Question: I am trying to change my EditText cursor knob but failing to see it on a device, attached is my XML for this layout
'''
<EditText
android:id="@+id/new_text_edit_text"
android:layout_width="match_parent"
android:layout_height="wrap_content"
android:layout_centerVertical="true"
android:imeOptions="flagNoExtractUi"
android:layout_marginLeft="16dp"
android:layout_toLeftOf="@+id/new_text_button_send"
android:background="@android:color/white"
android:hint="@string/write_a_message"
android:textSize="@dimen/text_size_large"
android:gravity="center_vertical"
android:fontFamily="sans-serif-light"
android:inputType="text|textMultiLine|textCapSentences|textShortMessage"
android:textCursorDrawable="@drawable/cursor_glide_blue"
android:lines="3"
android:singleLine="false"/>
'''
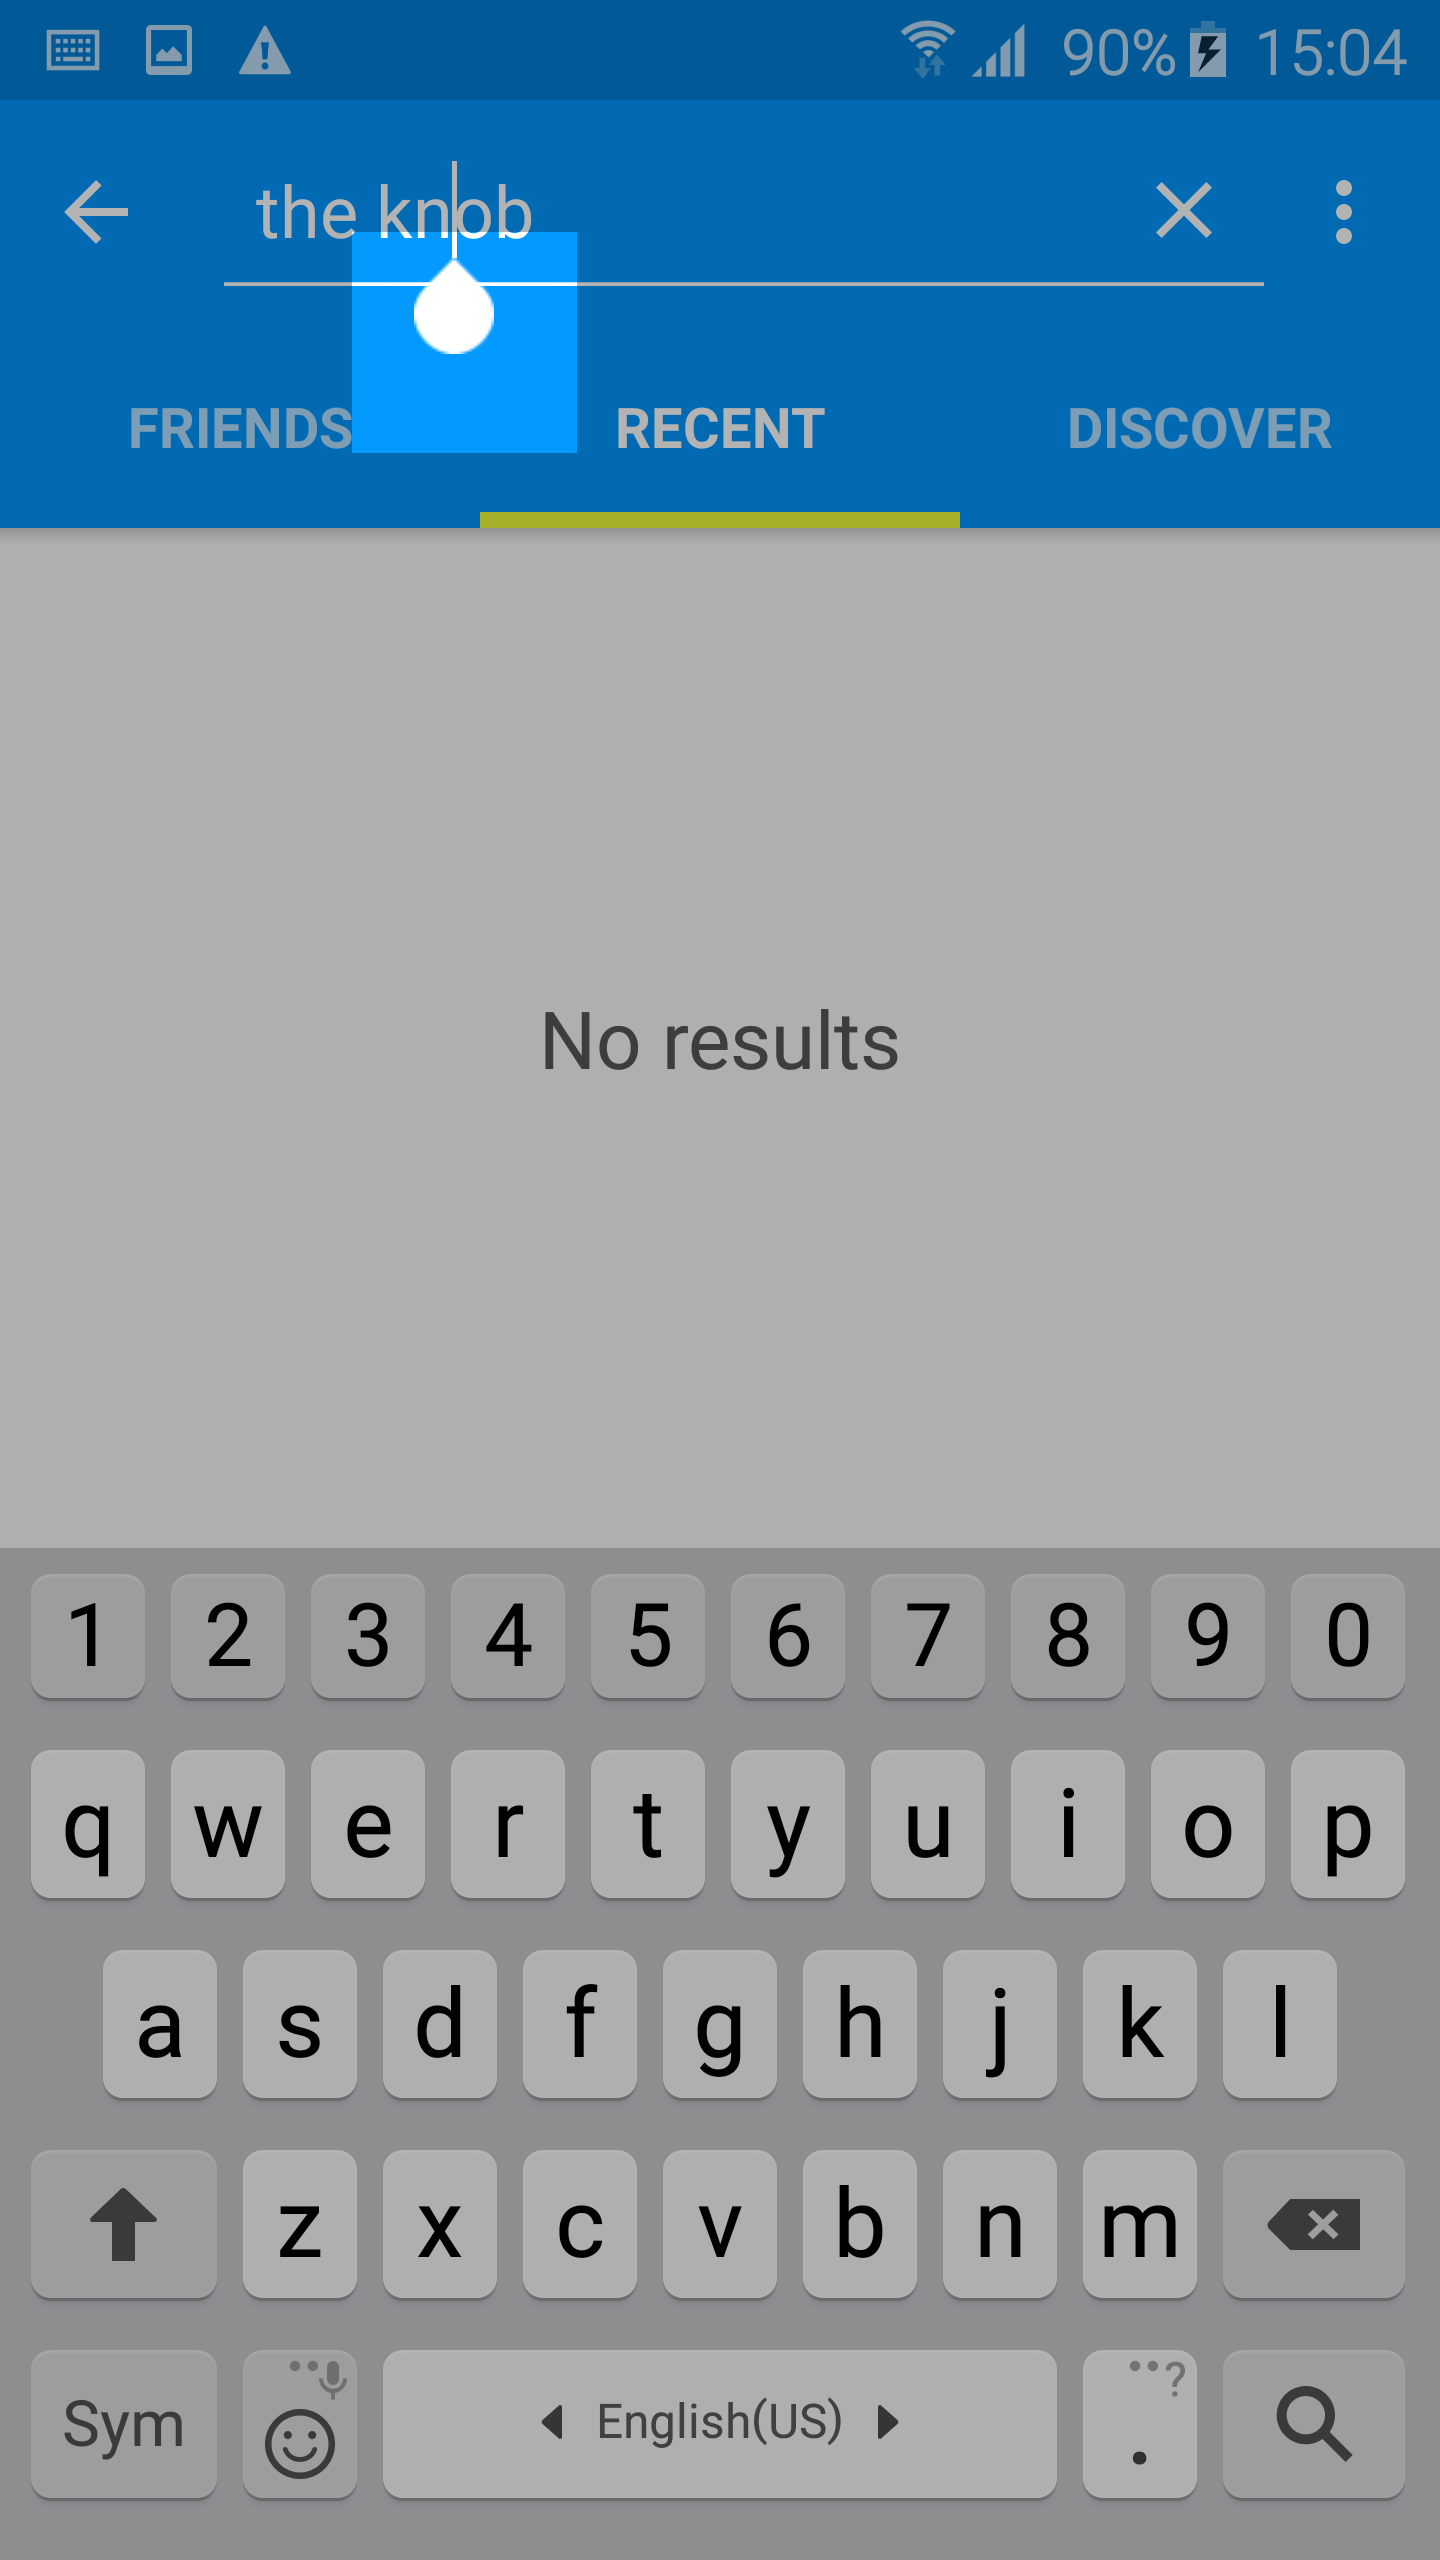
Answer: To change the cursor selection handle in 'EditText'
'''
android:textSelectHandle="@drawable/handle_middle"
android:textSelectHandleLeft="@drawable/handle_left"
android:textSelectHandleRight="@drawable/handle_right"
'''